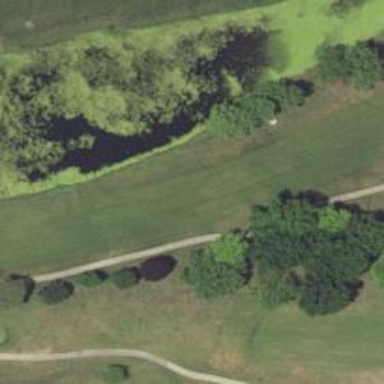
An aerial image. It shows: Path for golf carts.